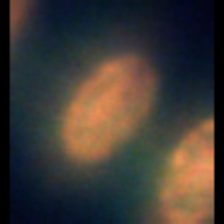
Taxon: Thalassiosira
Group: Diatoms